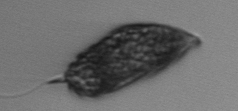
Label: Prorocentrum_micans